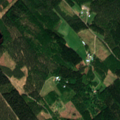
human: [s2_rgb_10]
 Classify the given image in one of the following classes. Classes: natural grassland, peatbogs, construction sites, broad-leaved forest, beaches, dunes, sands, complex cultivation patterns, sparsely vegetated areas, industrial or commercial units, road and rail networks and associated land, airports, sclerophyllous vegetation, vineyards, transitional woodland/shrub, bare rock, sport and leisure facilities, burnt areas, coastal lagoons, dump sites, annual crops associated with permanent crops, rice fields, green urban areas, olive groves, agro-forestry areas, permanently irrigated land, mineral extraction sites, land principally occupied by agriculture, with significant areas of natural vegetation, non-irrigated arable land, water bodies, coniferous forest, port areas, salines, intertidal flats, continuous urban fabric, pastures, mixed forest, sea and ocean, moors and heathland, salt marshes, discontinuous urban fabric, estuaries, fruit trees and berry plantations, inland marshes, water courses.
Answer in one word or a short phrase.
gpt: broad-leaved forest, coniferous forest, mixed forest, transitional woodland/shrub